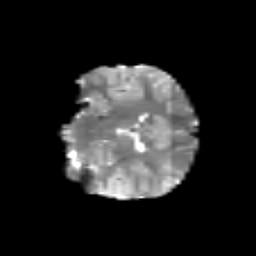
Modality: T2w
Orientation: coronal
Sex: female
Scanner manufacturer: siemens
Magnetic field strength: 3 T
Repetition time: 5 s
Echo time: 0.0694 s